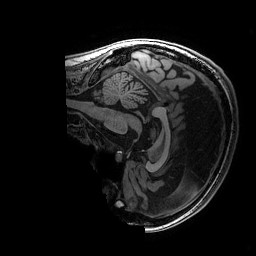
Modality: T1w
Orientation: sagittal
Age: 17
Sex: female
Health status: ill
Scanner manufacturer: ge
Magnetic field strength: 3 T
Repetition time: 0.007664 s
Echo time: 0.00342 s